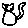
Label: cat